Question: I have problem with build query (in Cypher neo4j). I want to see other products who was bought by client, who bought product 'cap'. In my graph model, I should get in result 'boots', but I can't get this. Here is my graph model:

How to build this query? Can you give me some hint?
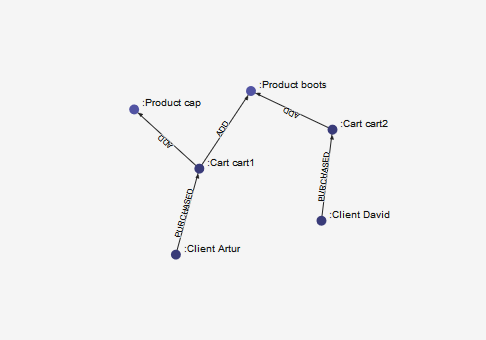
Answer: Something like this should work to find all clients who purchased a cap, and all other products they may have bought.
'''
MATCH (a:Client)-[:PURCHASED]->(:Cart)-[:ADD]->(p:Product {name: "cap"})
OPTIONAL MATCH (a)-[:PURCHASED]->(:Cart)-[:ADD]->(p2:Product)
WHERE p <> p2
RETURN a, p, COLLECT(p2) AS otherProducts
'''